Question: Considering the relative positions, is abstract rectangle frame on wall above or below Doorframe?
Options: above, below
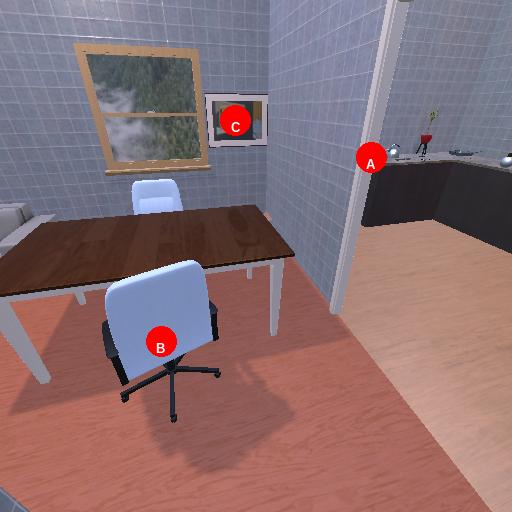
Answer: above